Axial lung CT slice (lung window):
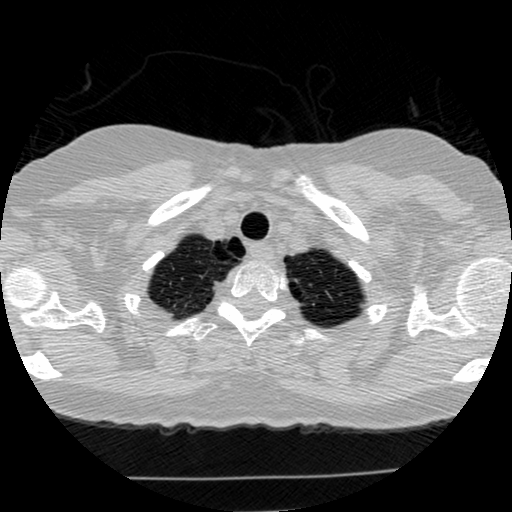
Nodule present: no